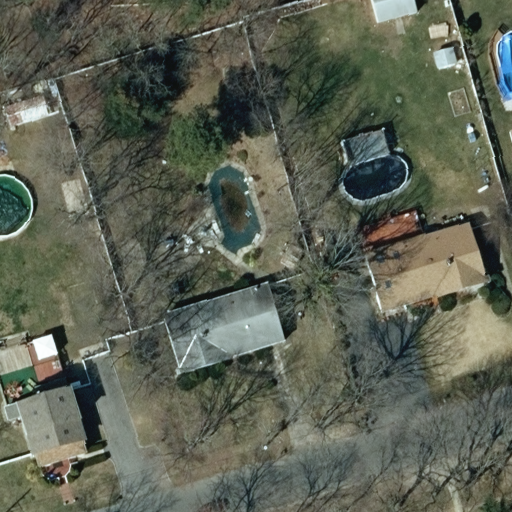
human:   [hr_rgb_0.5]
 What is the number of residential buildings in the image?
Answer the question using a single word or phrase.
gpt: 3

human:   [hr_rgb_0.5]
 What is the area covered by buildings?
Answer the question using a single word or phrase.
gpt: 715m2

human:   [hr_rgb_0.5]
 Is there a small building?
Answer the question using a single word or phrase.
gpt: yes

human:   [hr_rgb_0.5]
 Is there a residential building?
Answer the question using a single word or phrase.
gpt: yes

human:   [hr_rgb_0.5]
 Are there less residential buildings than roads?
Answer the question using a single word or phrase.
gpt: no

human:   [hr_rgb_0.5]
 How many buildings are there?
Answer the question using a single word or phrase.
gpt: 6

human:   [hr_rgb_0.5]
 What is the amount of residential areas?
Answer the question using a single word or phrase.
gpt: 1

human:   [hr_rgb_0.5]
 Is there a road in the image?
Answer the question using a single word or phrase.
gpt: yes

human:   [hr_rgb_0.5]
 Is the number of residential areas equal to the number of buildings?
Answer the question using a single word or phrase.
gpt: no

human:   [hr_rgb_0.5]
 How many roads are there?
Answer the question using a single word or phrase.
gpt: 1

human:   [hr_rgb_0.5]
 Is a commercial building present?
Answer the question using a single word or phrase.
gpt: no

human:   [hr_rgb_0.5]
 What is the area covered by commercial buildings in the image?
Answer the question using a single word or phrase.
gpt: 0m2

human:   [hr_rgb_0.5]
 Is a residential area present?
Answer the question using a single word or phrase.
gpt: yes

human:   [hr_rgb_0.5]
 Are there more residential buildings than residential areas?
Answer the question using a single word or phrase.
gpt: yes

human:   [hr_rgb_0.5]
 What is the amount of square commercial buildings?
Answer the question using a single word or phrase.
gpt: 0

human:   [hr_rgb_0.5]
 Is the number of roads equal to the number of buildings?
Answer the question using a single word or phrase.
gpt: no

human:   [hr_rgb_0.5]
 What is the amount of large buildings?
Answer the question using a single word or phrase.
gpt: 0

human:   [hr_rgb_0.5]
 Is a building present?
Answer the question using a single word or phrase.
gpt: yes

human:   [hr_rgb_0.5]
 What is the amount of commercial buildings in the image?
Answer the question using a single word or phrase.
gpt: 0

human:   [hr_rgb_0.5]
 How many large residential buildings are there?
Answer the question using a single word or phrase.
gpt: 0

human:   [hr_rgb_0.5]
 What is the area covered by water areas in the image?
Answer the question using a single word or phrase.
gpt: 0m2

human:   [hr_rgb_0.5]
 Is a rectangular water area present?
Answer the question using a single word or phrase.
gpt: no

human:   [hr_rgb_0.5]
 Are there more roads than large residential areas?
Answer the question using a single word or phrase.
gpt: no

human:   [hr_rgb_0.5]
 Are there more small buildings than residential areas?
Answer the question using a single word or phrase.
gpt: yes

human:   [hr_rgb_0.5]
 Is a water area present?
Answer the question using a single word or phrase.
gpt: no

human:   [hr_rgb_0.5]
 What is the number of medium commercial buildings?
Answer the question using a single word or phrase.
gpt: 0

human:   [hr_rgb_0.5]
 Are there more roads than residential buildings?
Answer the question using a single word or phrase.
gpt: no

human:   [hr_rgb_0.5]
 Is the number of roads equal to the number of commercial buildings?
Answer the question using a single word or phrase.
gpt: no

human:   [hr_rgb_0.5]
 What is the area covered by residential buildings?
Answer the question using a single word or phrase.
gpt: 642m2

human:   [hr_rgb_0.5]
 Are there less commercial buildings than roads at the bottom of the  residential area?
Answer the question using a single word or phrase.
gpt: yes

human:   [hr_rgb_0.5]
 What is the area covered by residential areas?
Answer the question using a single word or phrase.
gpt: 10621m2

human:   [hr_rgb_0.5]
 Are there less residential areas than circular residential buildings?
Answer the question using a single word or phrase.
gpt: no

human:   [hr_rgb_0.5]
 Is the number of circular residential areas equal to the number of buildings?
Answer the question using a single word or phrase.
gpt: no

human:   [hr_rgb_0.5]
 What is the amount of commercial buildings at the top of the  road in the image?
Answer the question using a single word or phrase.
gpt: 0

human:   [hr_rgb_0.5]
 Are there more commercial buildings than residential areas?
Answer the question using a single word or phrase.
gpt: no

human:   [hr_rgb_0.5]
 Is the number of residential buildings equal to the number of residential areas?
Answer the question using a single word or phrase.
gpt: no

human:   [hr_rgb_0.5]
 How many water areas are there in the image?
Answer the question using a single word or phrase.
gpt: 0

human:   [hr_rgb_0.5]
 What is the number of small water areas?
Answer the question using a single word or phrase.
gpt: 0

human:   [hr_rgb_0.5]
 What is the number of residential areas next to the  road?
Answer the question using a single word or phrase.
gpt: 1

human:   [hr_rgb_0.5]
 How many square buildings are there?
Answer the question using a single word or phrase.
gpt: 0

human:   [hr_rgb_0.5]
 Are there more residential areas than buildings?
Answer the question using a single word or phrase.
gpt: no

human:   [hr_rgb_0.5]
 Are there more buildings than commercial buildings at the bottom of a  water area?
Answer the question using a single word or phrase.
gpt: yes

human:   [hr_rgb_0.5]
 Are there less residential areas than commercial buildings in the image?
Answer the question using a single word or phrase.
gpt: no

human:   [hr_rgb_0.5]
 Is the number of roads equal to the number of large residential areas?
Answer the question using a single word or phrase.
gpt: yes

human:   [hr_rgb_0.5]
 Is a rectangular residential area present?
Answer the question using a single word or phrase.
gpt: yes

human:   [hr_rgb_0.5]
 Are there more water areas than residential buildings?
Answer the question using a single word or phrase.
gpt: no

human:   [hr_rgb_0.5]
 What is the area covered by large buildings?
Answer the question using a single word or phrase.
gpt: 0m2

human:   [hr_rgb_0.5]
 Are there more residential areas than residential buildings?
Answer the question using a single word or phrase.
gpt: no

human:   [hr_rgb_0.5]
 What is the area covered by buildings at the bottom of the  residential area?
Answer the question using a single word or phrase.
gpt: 715m2

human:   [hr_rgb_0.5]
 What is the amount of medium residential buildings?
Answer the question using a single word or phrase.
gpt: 2

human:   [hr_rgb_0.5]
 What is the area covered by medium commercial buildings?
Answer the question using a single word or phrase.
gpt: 0m2

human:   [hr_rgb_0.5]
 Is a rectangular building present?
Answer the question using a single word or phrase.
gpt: yes

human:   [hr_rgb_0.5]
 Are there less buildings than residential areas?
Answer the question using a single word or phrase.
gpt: no

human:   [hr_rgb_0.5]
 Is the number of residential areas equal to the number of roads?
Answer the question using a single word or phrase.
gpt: yes

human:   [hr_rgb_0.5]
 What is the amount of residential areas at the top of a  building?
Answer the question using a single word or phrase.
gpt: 1

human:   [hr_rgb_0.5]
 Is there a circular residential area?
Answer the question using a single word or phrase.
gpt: no

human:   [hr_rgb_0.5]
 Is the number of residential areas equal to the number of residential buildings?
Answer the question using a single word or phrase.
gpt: no

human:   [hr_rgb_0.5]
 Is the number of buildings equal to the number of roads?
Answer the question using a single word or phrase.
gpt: no

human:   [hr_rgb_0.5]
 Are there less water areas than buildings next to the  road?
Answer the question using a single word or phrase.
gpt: yes

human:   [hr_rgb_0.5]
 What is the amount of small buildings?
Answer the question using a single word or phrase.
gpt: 4

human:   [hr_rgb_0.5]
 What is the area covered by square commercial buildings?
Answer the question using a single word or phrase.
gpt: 0m2

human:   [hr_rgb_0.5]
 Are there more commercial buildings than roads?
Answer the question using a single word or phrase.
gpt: no

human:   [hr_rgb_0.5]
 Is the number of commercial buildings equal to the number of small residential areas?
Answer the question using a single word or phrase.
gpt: yes

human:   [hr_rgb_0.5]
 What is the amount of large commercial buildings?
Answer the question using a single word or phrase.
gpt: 0